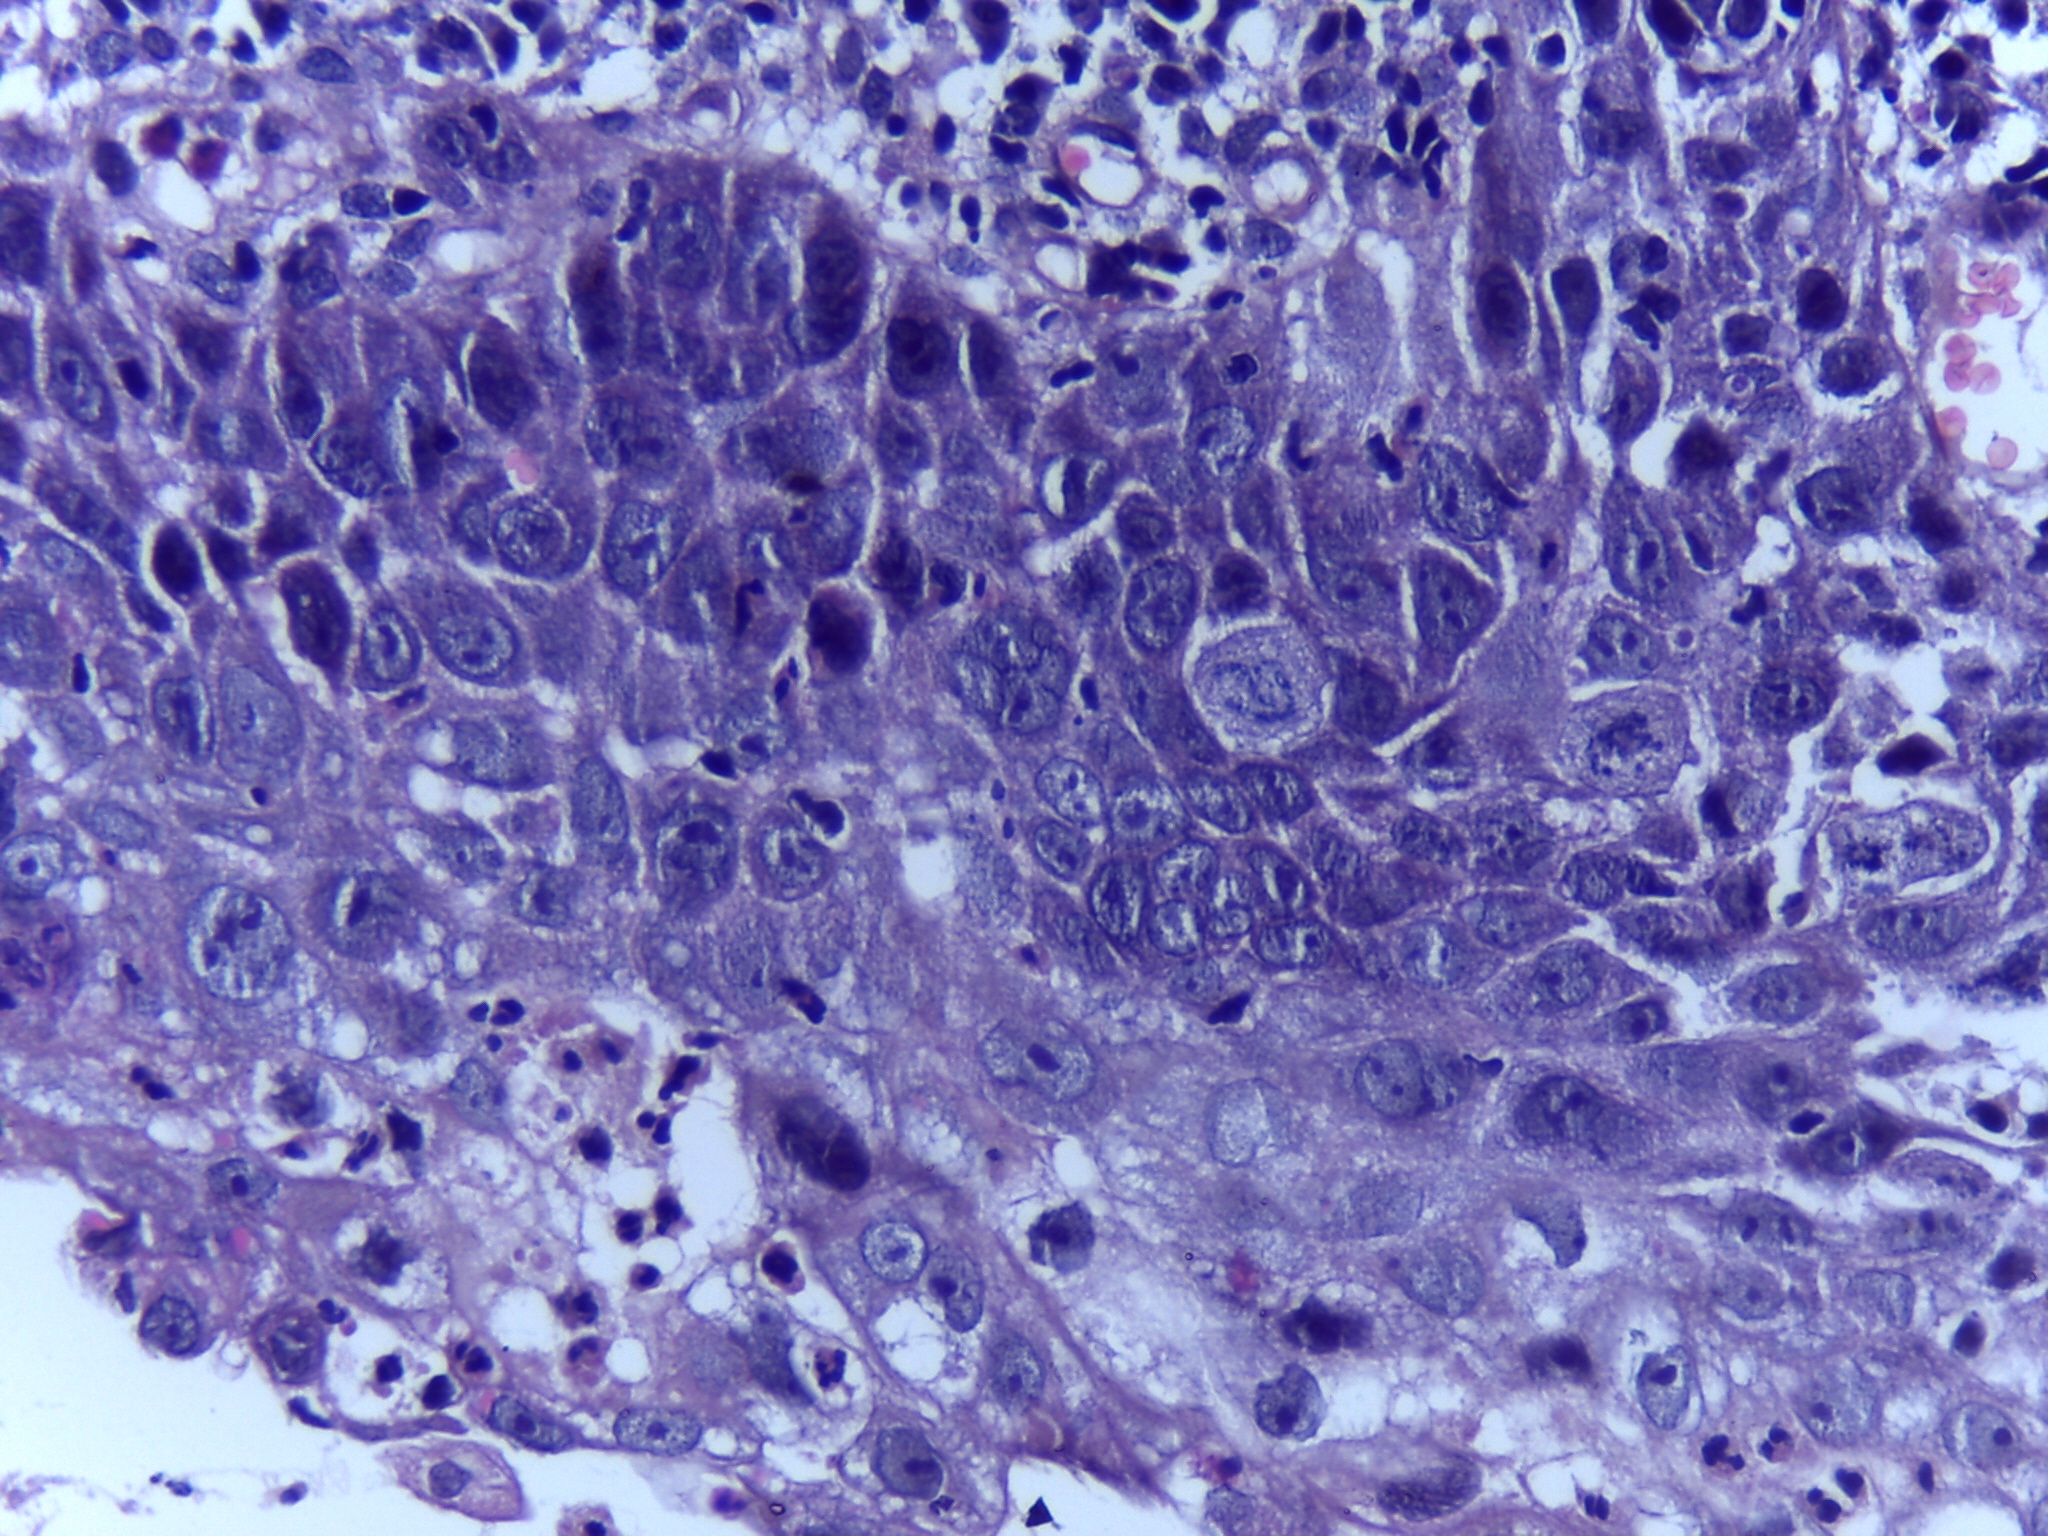
Diagnosis: Normal